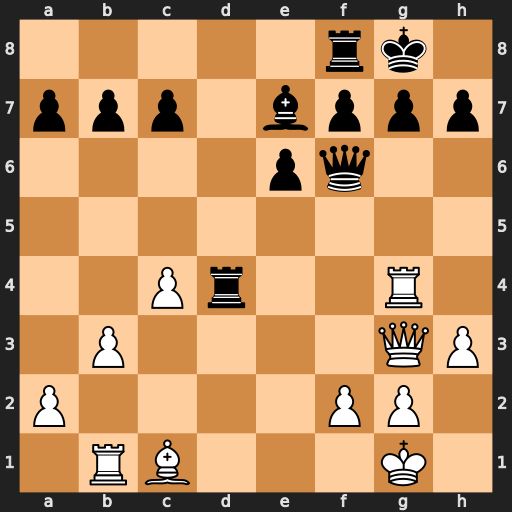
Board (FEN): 5rk1/ppp1bppp/4pq2/8/2Pr2R1/1P4QP/P4PP1/1RB3K1
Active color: w
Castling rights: -
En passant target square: -
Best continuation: Rxd4 Qxd4 Bb2 Bh4 Bxd4